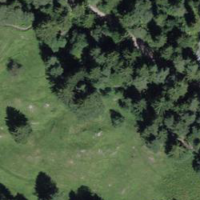
EUNIS habitat code: 43
Species observed at this site:
Hemaris fuciformis
Amelanchier ovalis
Rubus saxatilis
Turdus philomelos
Vanessa atalanta
Epipactis atrorubens
Neottia nidus-avis
Vaccinium myrtillus
Polygonia c-album
Sylvia atricapilla